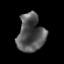
Tissue: prostate
Cell type: T cells
Senescence score: 0.2648
Nuclear area (px): 976
Mean DAPI intensity: 86.483